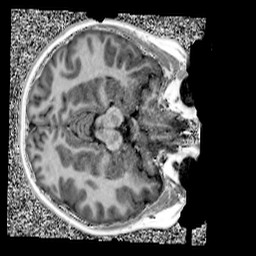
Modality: UNIT1
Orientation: axial
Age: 9
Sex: male
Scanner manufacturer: siemens
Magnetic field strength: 3 T
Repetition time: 4 s
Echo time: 0.00303 s